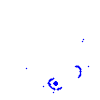
Particle: kaon